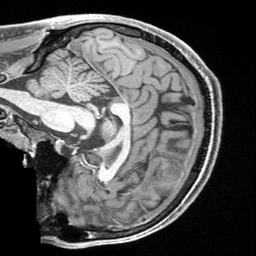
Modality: T1w
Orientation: sagittal